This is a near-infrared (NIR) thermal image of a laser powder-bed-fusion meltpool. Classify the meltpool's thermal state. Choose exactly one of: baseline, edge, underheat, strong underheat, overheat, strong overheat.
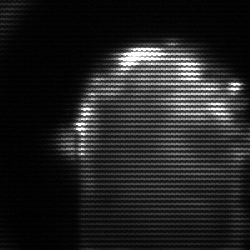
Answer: baseline